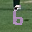
Label: 6